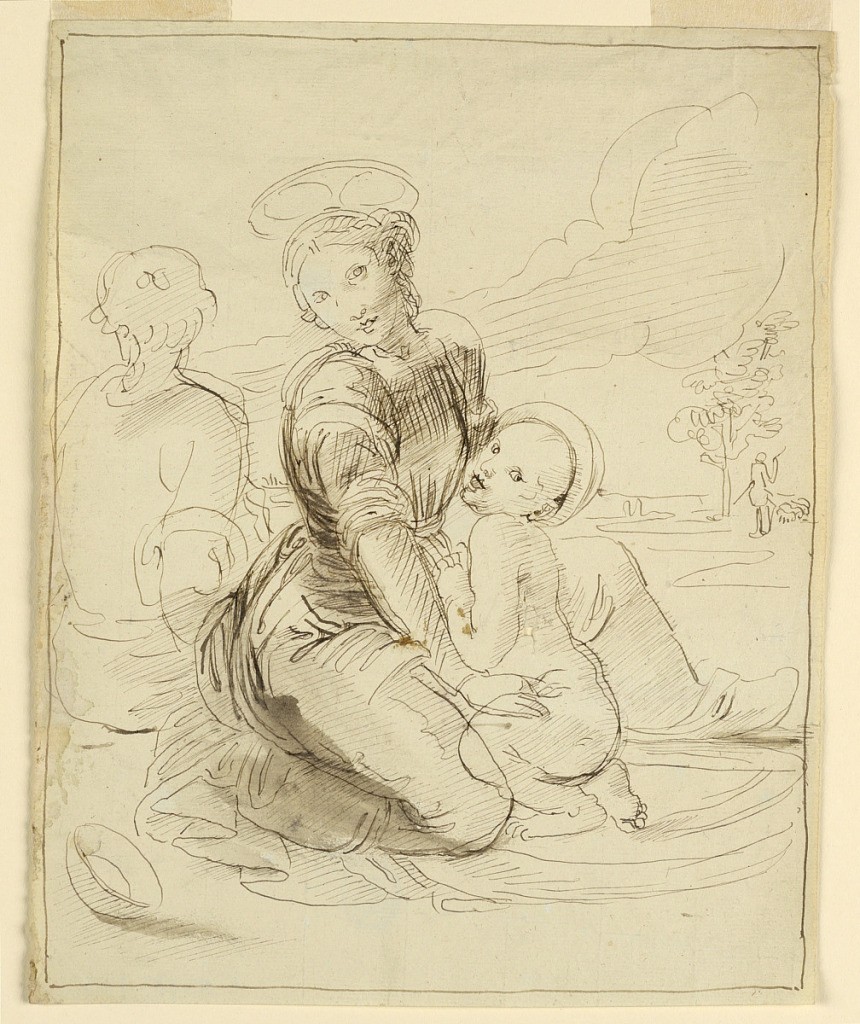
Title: The Holy Family
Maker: Fortunato Duranti, Italian, 1787 - 1863
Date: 1820–1850
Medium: Pen and ink on light green paper
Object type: Drawing
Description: The Virgin sits upon the ground, in a kneeling position, the Child kneeling between her legs. At left, the upper part of the figure of Joseph, sitting, is seen from the back. A bowl below, at left. In the background, at right, is a shepherd with his flock near a tree. Framing line.